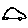
Label: car